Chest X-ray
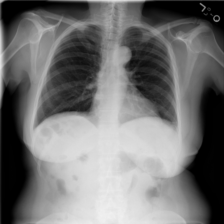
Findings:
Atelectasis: negative
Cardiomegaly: negative
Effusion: negative
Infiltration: negative
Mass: negative
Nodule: negative
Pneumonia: negative
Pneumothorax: negative
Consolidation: negative
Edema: negative
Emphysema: negative
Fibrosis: negative
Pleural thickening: negative
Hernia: negative